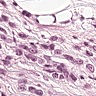
Metastatic tissue present: yes